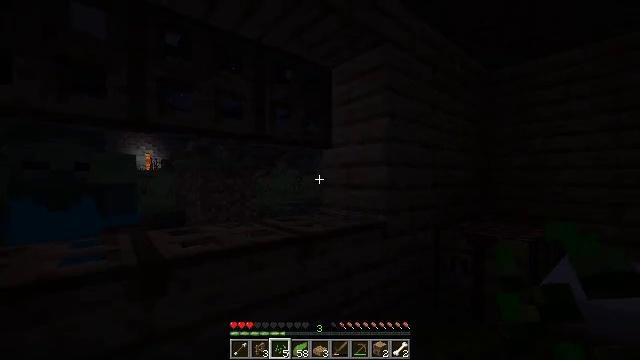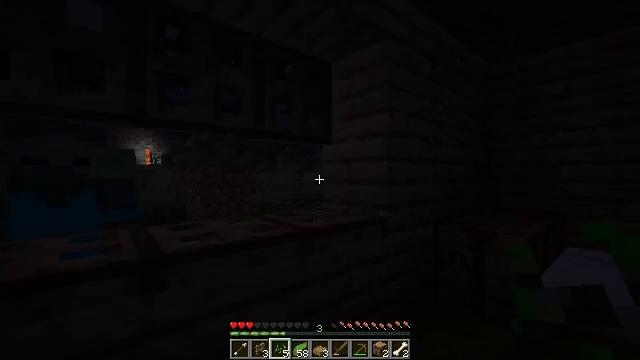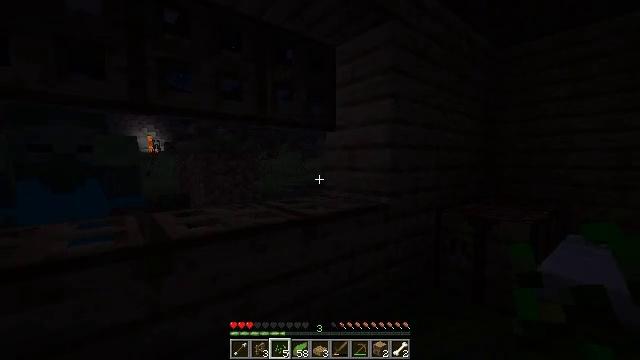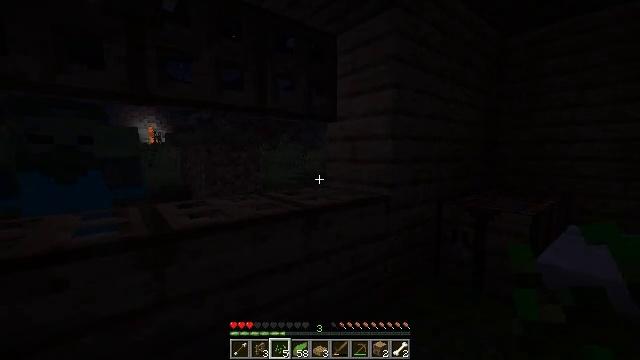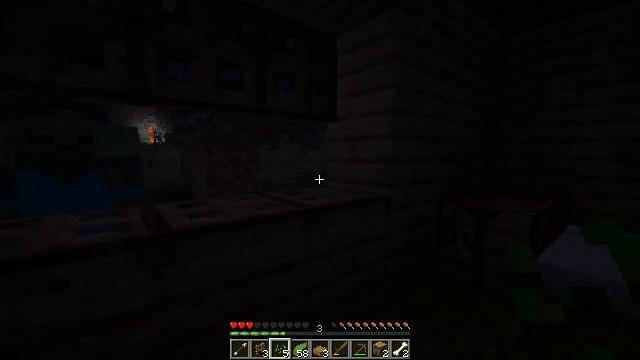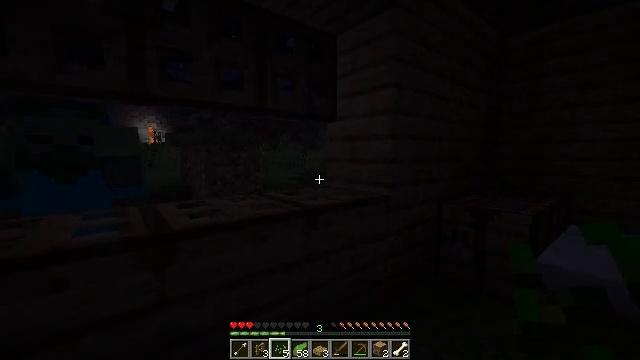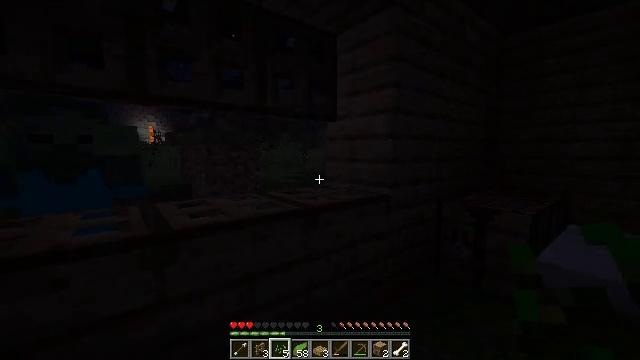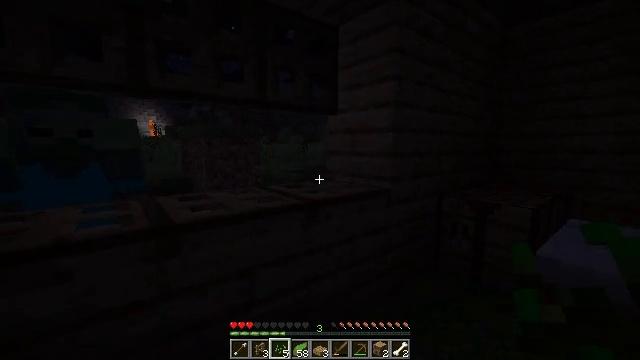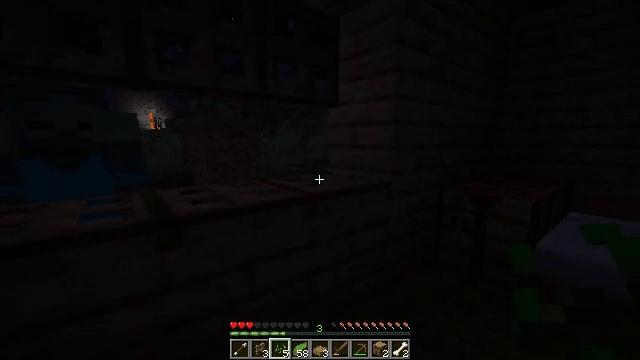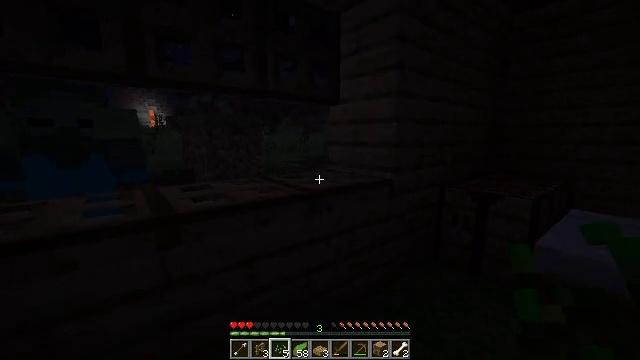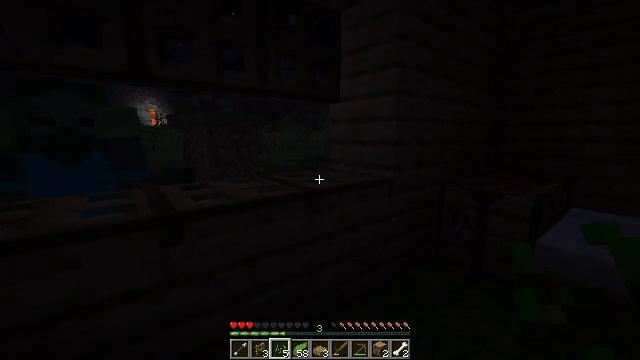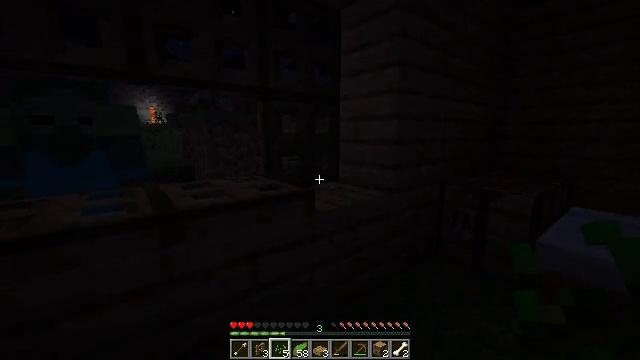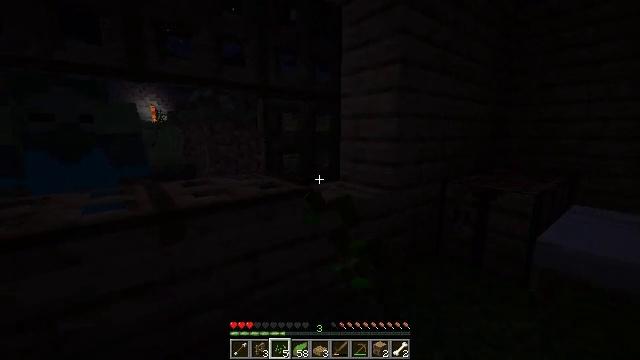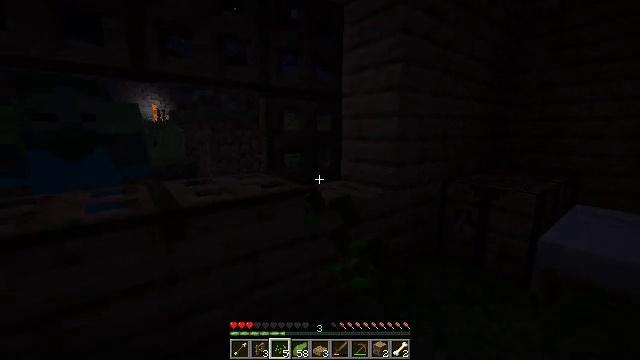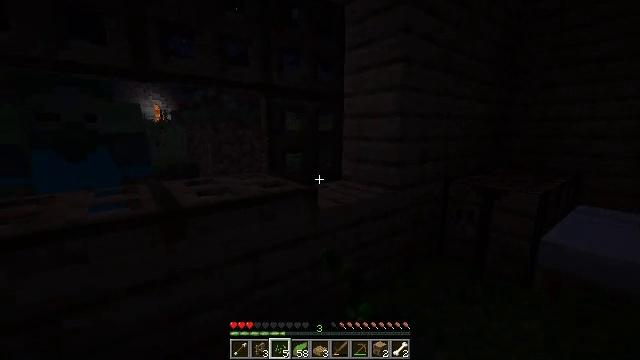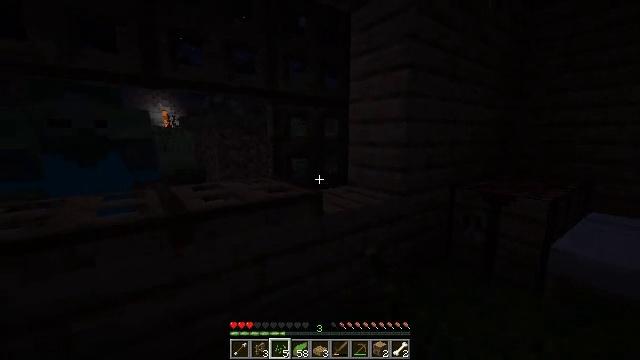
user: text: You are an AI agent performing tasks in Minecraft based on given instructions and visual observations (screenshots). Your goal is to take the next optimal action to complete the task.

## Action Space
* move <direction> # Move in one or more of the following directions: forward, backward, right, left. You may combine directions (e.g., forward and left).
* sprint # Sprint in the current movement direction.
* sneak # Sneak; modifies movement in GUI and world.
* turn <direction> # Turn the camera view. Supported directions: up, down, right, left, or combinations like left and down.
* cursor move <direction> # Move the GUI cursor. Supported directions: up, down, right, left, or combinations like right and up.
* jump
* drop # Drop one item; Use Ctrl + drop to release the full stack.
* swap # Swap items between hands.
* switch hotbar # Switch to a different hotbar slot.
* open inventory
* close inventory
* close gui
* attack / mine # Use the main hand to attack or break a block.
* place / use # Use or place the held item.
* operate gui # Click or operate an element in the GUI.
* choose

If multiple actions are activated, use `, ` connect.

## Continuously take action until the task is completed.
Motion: motion action
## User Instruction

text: Kill mobs.
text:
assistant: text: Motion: turn down
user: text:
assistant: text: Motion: turn down
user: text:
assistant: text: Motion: turn down
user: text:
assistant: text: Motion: no_op
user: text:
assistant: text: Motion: no_op
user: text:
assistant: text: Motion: no_op
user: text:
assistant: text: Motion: turn down
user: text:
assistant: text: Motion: turn down
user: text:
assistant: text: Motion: no_op
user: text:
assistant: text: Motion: no_op
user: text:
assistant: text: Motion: use / place
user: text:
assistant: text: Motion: use / place
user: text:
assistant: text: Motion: use / place
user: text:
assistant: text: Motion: use / place
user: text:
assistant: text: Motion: turn left and up
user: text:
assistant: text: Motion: turn left
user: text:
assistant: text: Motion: turn left and down
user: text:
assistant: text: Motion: turn left
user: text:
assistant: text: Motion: no_op
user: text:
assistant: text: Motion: no_op
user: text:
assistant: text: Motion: no_op
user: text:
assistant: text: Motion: use / place
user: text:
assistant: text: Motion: use / place
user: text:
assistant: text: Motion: use / place
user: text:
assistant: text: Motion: no_op
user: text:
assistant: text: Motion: turn left
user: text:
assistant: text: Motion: turn left
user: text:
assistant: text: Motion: turn left
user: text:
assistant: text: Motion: turn left
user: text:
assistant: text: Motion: turn left